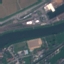
Land use / land cover: River